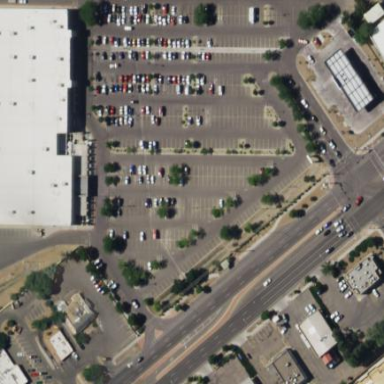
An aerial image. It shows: Retail area.